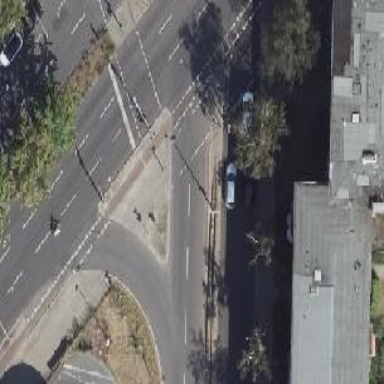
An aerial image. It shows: Footway that serves as traffic island.